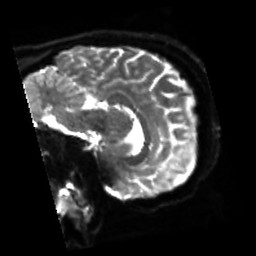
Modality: sbref
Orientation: sagittal
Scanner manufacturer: siemens
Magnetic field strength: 3 T
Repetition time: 4 s
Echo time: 0.0594 s